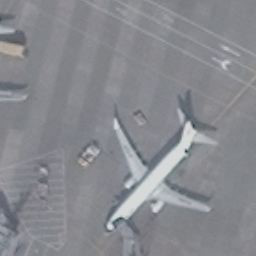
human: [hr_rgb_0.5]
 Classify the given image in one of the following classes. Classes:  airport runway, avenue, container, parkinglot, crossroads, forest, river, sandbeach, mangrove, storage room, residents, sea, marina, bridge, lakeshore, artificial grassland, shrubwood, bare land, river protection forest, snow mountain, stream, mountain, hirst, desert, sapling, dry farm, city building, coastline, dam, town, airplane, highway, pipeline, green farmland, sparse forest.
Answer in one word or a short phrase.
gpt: airplane